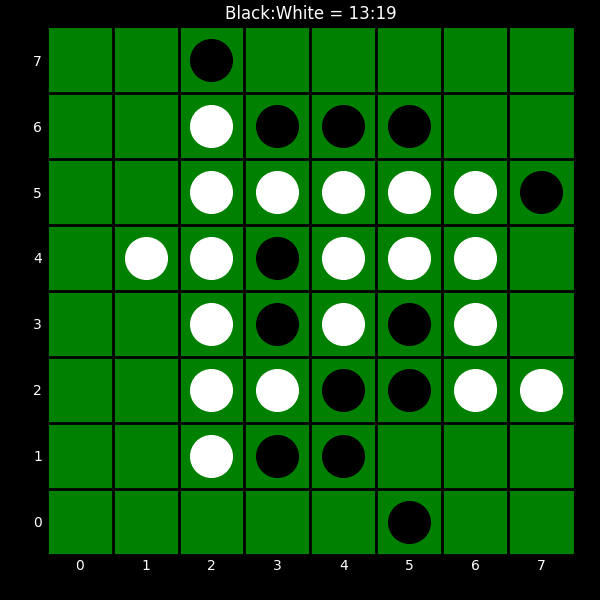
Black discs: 13
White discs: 19